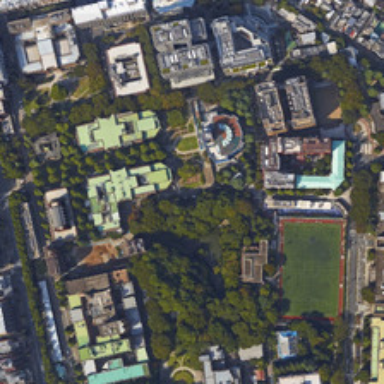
Many buildings and green trees are around a playground in a school .